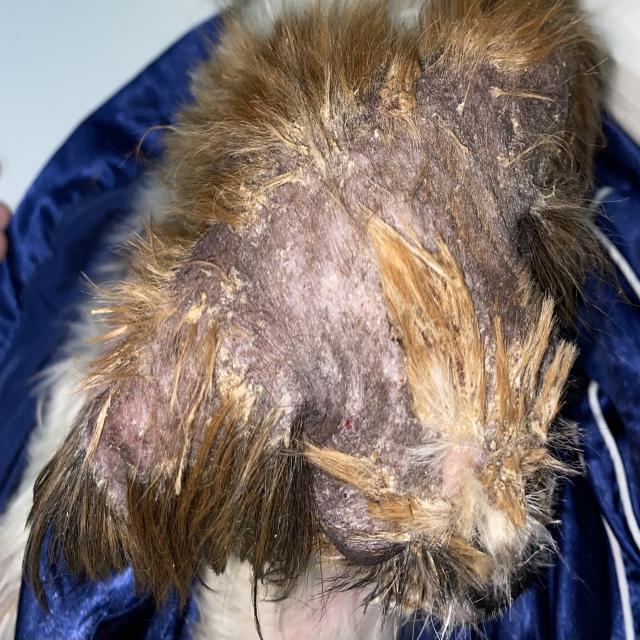
Canine demodicosis (Demodex mange) — caused by Demodex canis mites. Presents with alopecia, follicular papules, pustules, and comedones. Often localized on face and forelimbs.